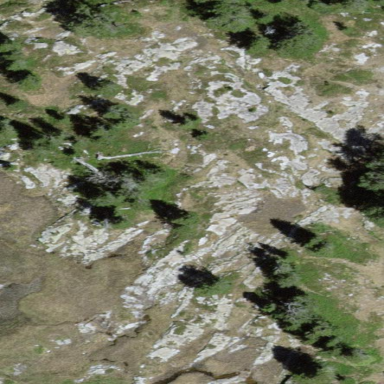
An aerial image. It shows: Landscape dominated by bare rock.